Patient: sex F, age 67
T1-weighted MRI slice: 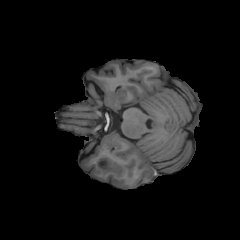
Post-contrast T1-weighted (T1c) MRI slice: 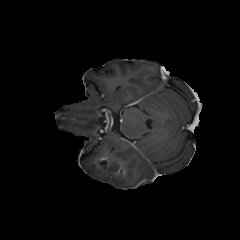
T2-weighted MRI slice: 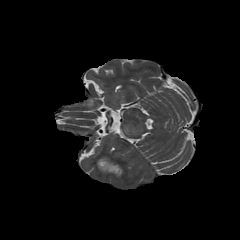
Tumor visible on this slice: yes
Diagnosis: Glioblastoma, IDH-wildtype
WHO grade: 4